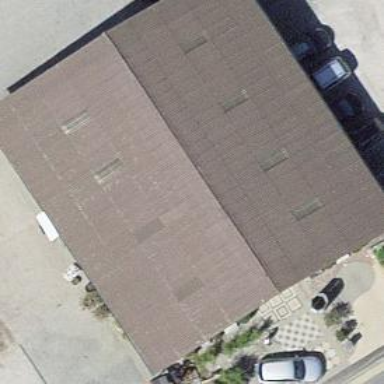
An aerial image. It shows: Building.